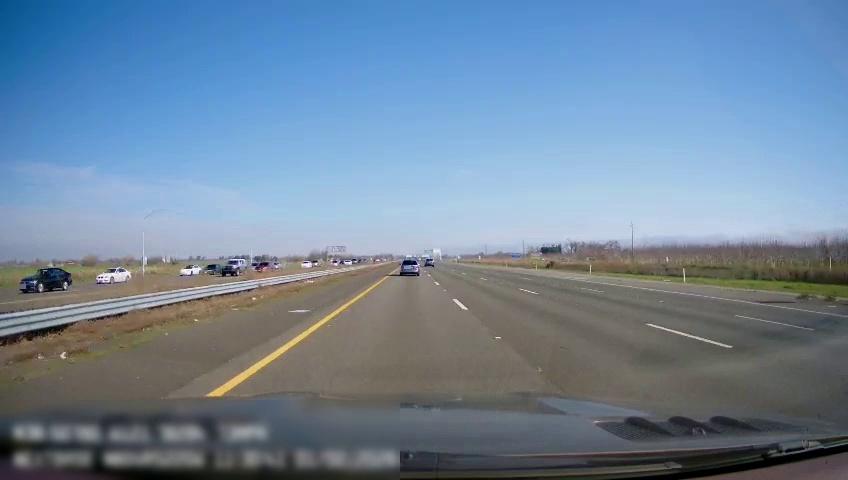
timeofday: Day
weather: Sunny
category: Drivable Space
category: Drivable Space
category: Vehicles | Car
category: Vehicles | Car
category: Vehicles | Car
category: Vehicles | Car
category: Vehicles | Truck
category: Vehicles | Car
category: Vehicles | SUV
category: Vehicles | Car
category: Vehicles | SUV
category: Vehicles | SUV
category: Lanes | Current Lane
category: Lanes | Current Lane
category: Lanes | Alternate Lane
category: Lanes | Alternate Lane
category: Lanes | Alternate Lane
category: Lanes | Opposite Lane